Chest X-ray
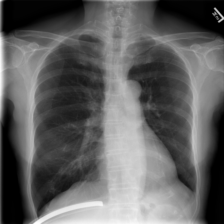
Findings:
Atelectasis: negative
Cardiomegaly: negative
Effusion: negative
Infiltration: negative
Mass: negative
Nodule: negative
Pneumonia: negative
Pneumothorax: negative
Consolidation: negative
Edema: negative
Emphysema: negative
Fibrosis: negative
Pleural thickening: negative
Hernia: negative